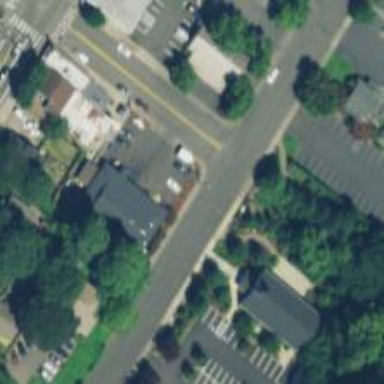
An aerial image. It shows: Residential road with asphalt surface. There is sidewalk on the left side.